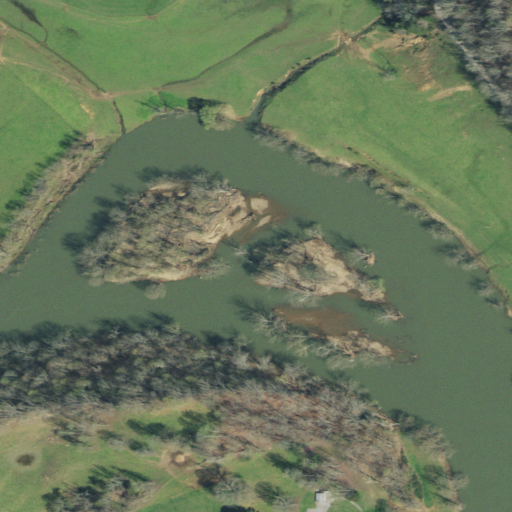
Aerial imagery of island in Tennessee named Grissom Island containing pasture, deciduous forest, open water, mixed forest, low intensity development, and open development